Question:
When I click on the tab button im left with this annoying blue highlight around the div... Ive read in other forums that I should add the following to divs with this problem, but it is not working.
'''
.noSelect {
-webkit-user-select: none;
-khtml-user-select: none;
-moz-user-select: none;
-o-user-select: none;
user-select: none;
}
'''
You can get a closer look here <URL>
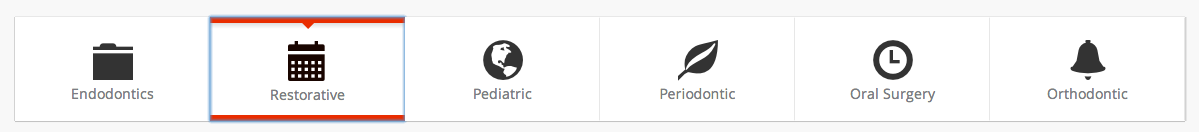
Answer: Add this to your css file!
'''
.btn-group-justified > .btn-group .btn {
width: 100%;
outline: none;
}
'''
Always use this every time to avoid these kind of issues.
'''
*:focus {
outline: 0;
outline: none;
}
'''